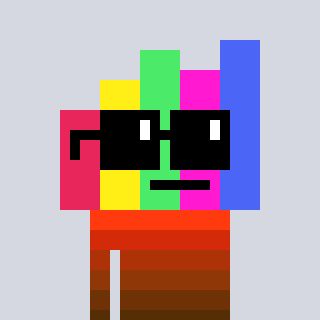
a pixel art character with square black sunglasses, a bar chart-shaped head and a purple-colored body on a cool background